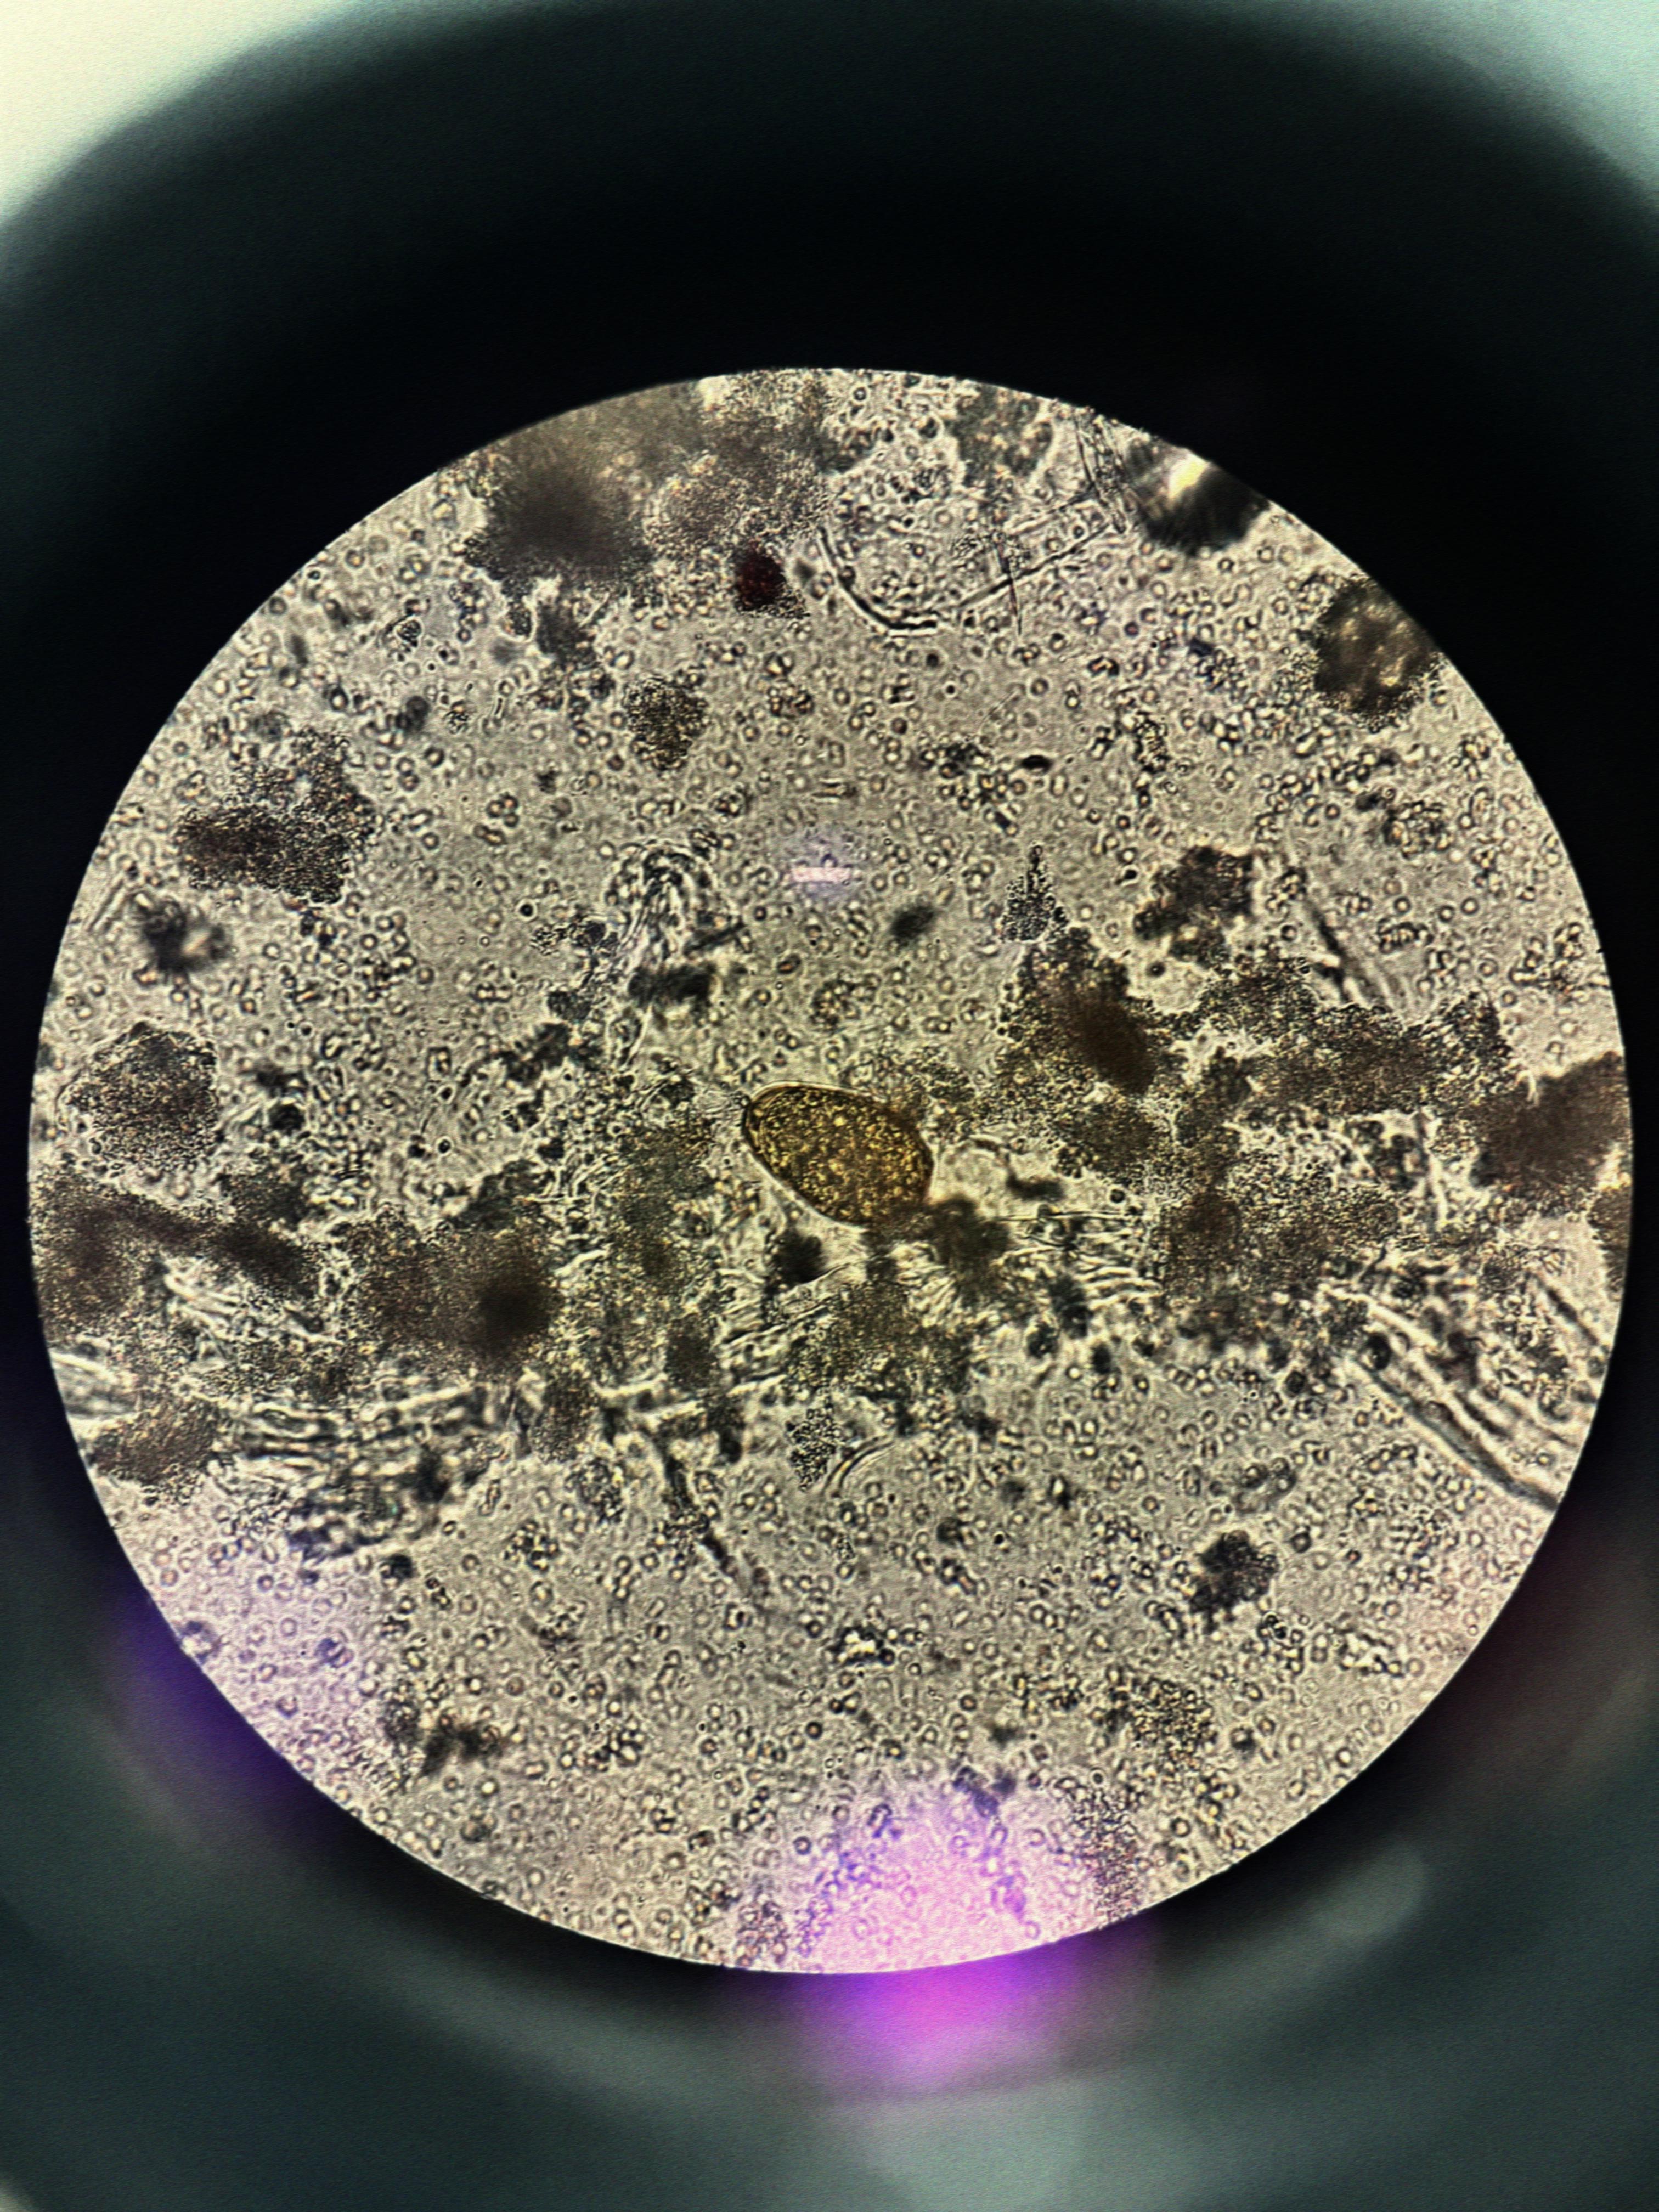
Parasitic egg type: Paragonimus spp